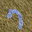
Label: 7